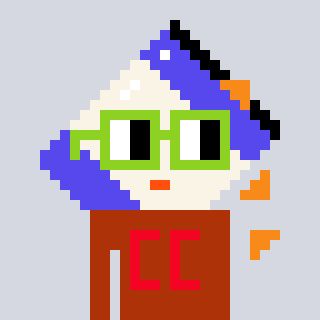
a pixel art character with square light green glasses, a chips-shaped head and a hotbrown-colored body on a cool background